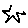
Label: star